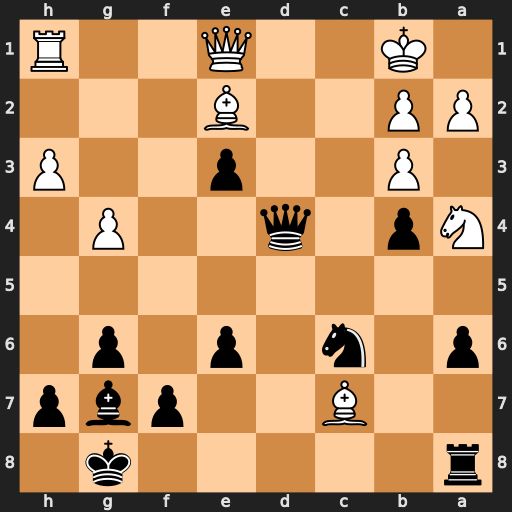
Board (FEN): r5k1/2B2pbp/p1n1p1p1/8/Np1q2P1/1P2p2P/PP2B3/1K2Q2R
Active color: b
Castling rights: -
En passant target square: -
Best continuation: Qe4+ Ka1 Nd4